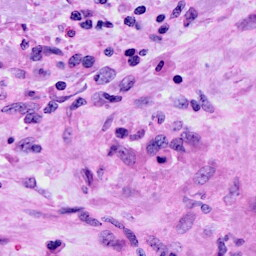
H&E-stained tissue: Cervix